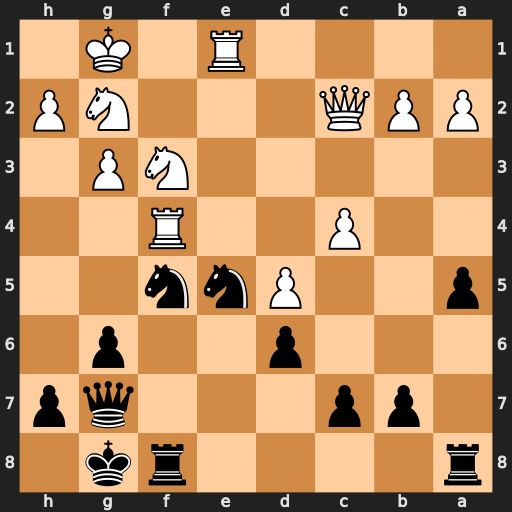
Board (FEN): r4rk1/1pp3qp/3p2p1/p2Pnn2/2P2R2/5NP1/PPQ3NP/4R1K1
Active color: b
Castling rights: -
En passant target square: -
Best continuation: Nxf3+ Rxf3 Nd4